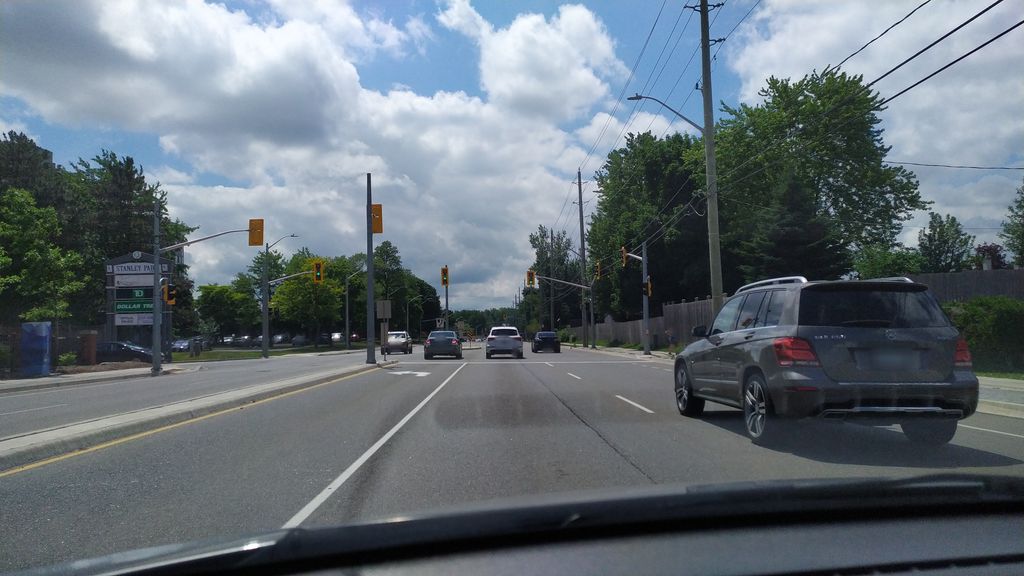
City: kitchener-waterloo